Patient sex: M
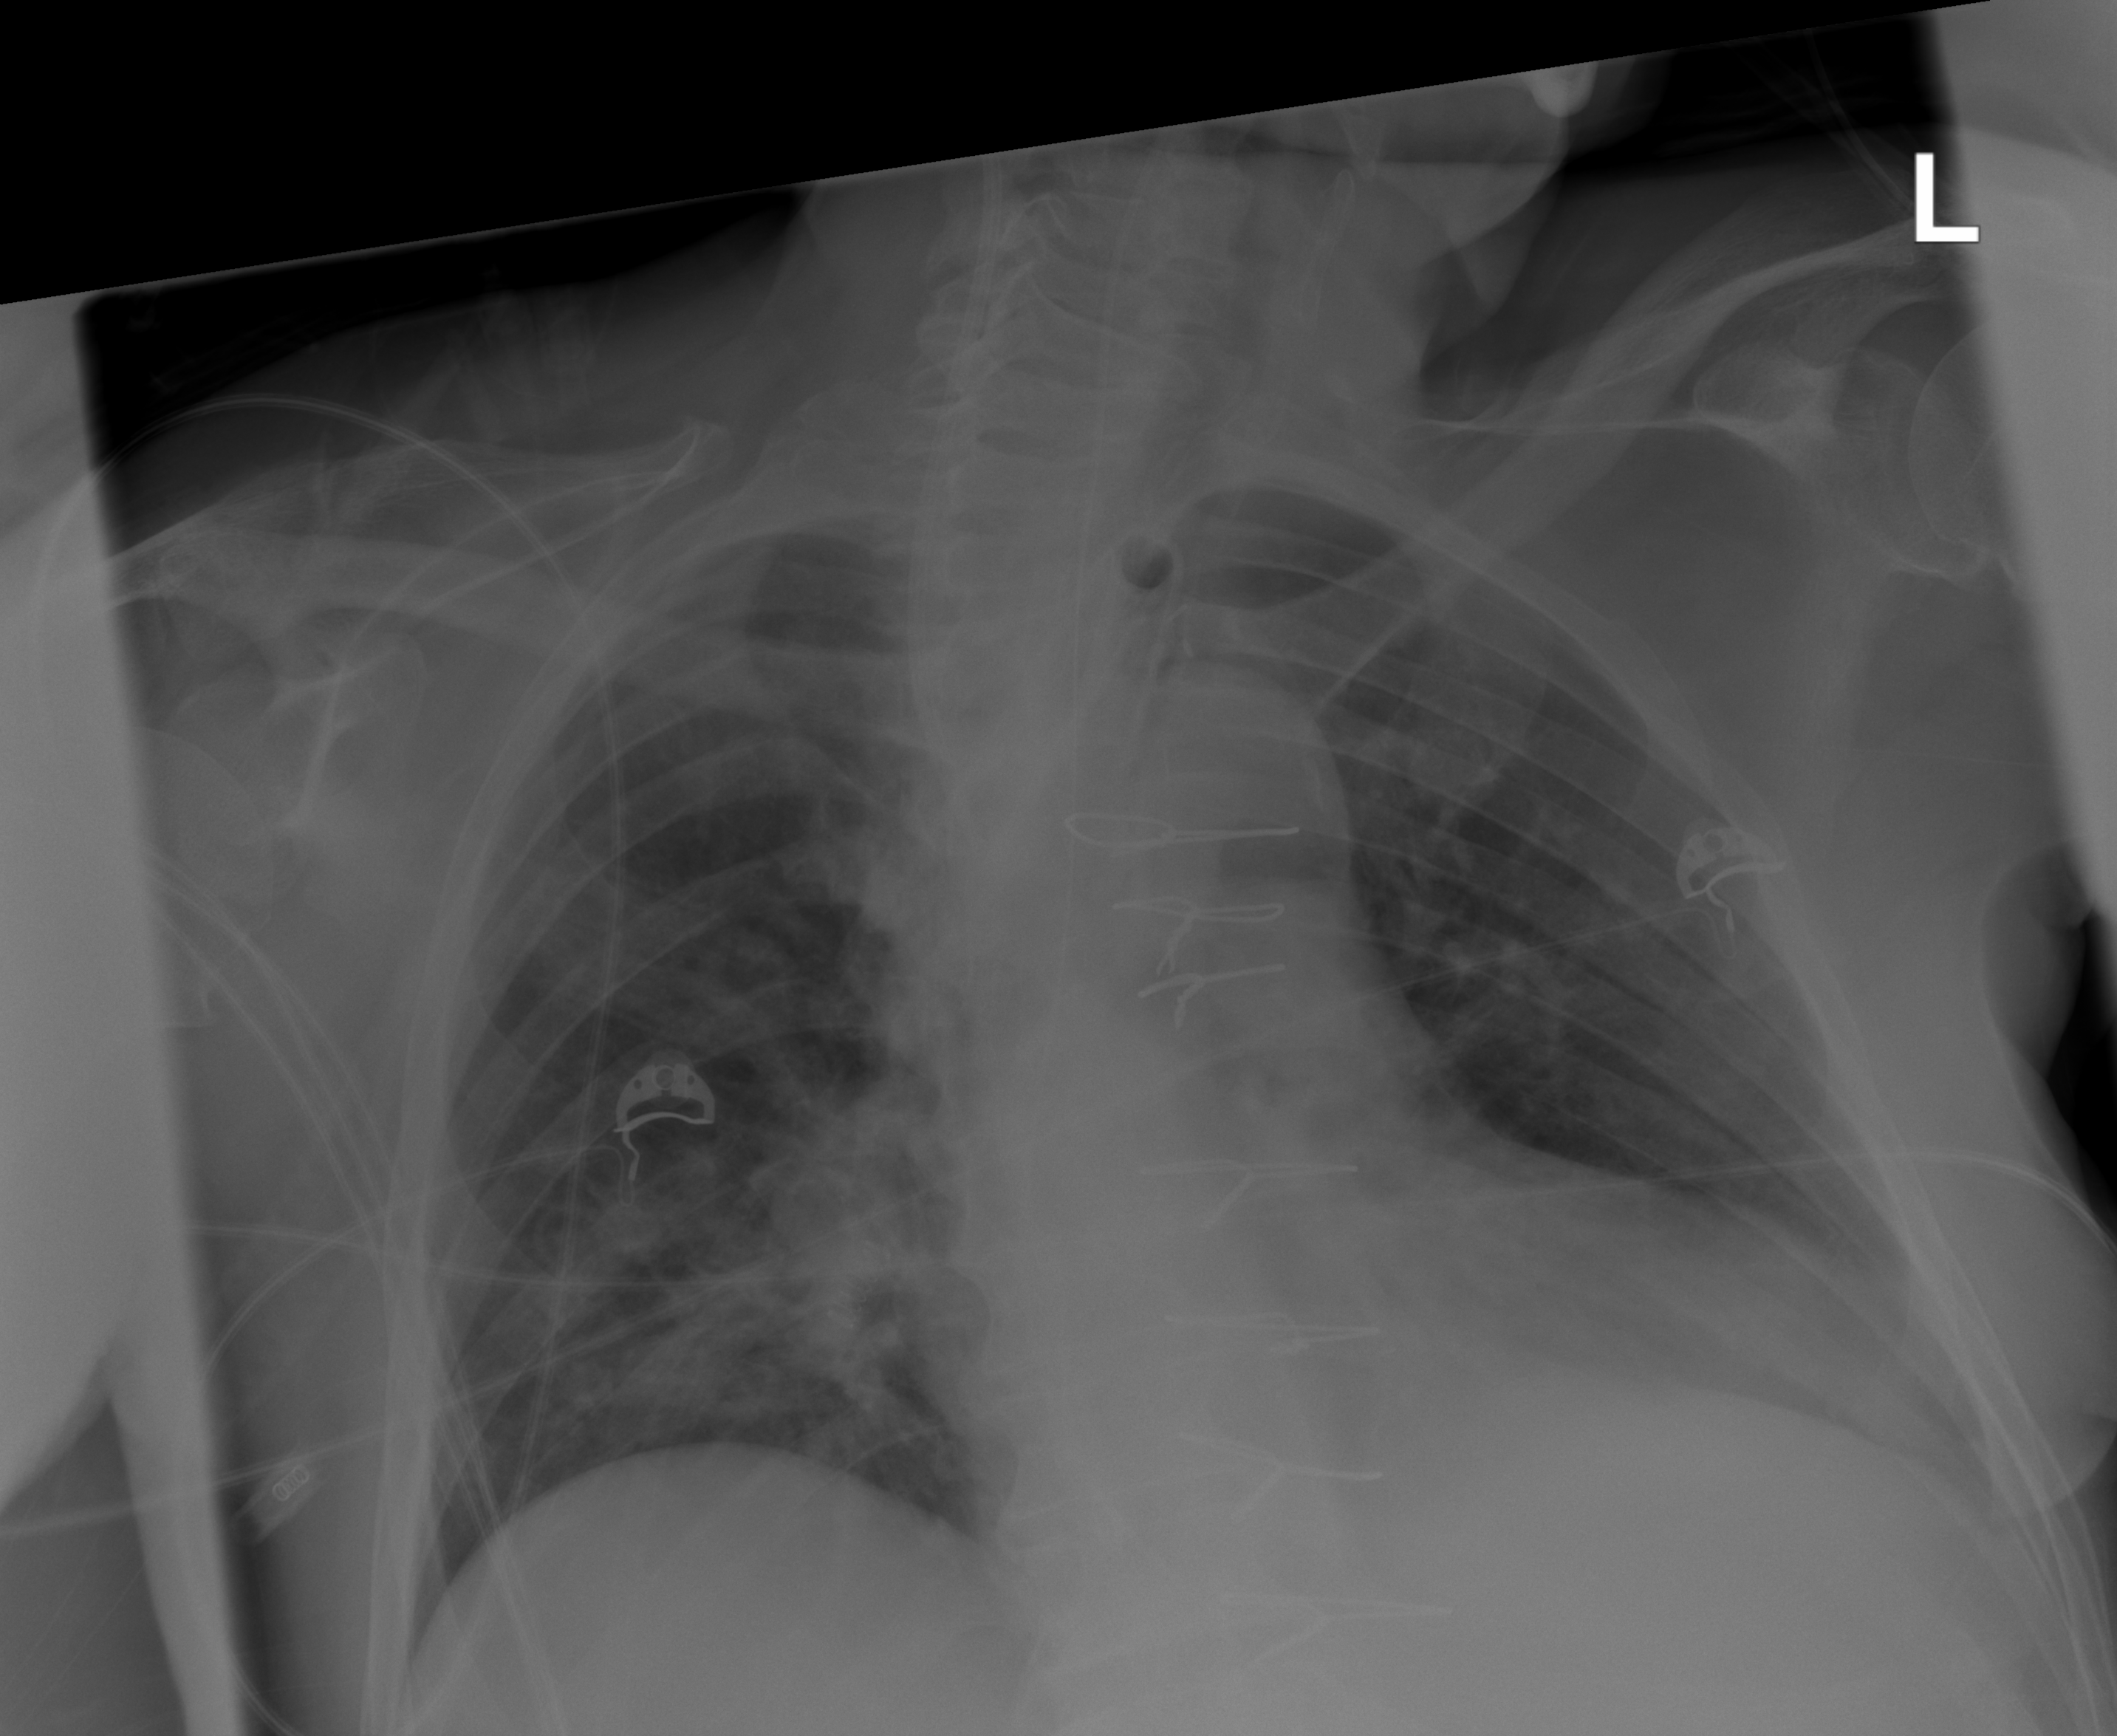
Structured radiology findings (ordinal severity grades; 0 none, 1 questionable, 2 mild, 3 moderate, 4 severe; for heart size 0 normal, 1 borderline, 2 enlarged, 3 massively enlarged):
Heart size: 2
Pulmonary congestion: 0
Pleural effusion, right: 0
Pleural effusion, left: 0
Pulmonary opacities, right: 2
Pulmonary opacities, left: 2
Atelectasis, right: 2
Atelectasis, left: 0